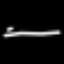
Label: line